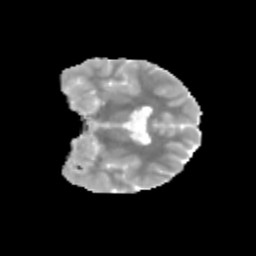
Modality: MD
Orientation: coronal
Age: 11
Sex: male
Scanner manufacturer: siemens
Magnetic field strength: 3 T
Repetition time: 3.8 s
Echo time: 0.07 s